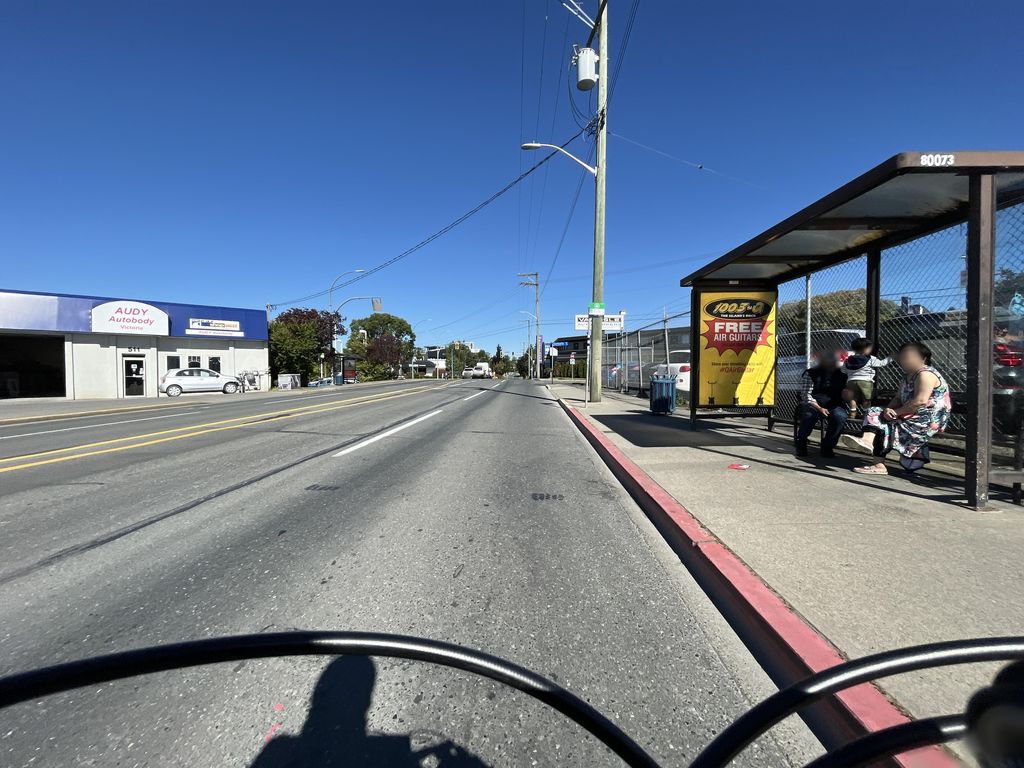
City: victoria